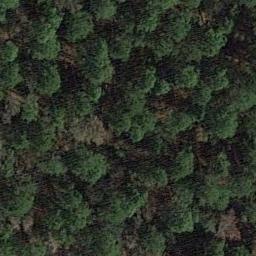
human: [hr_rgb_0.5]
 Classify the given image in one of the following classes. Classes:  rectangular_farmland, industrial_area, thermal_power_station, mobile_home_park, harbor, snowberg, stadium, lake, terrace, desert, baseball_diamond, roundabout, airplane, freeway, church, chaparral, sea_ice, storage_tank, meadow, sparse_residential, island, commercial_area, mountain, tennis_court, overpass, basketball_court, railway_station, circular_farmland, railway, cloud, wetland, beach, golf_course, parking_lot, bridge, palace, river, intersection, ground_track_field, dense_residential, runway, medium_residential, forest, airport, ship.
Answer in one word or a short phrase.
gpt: forest